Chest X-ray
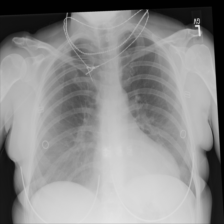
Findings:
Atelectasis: negative
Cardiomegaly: negative
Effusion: negative
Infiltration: negative
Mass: negative
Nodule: negative
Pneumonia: negative
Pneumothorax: negative
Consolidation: negative
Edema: negative
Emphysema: negative
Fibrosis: negative
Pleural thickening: negative
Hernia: negative